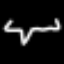
Label: airplane